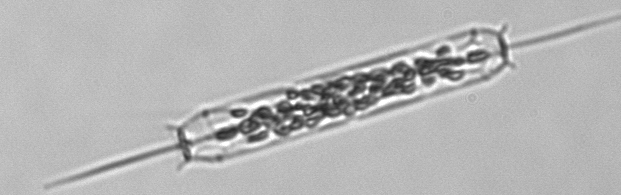
Label: Ditylum_brightwellii